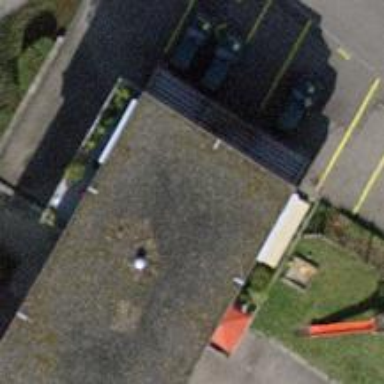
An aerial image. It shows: Fast food establishment.